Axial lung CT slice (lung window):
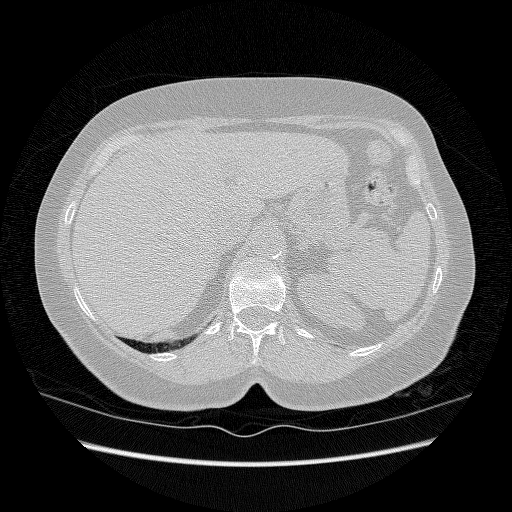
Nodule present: no